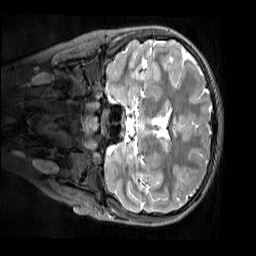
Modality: T2w
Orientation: coronal
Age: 11
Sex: female
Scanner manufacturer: siemens
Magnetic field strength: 3 T
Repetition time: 3.2 s
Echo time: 0.408 s